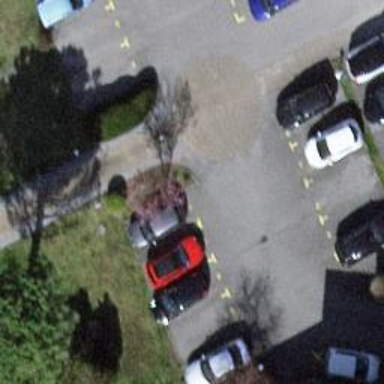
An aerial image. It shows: Road serving as parking aisle.